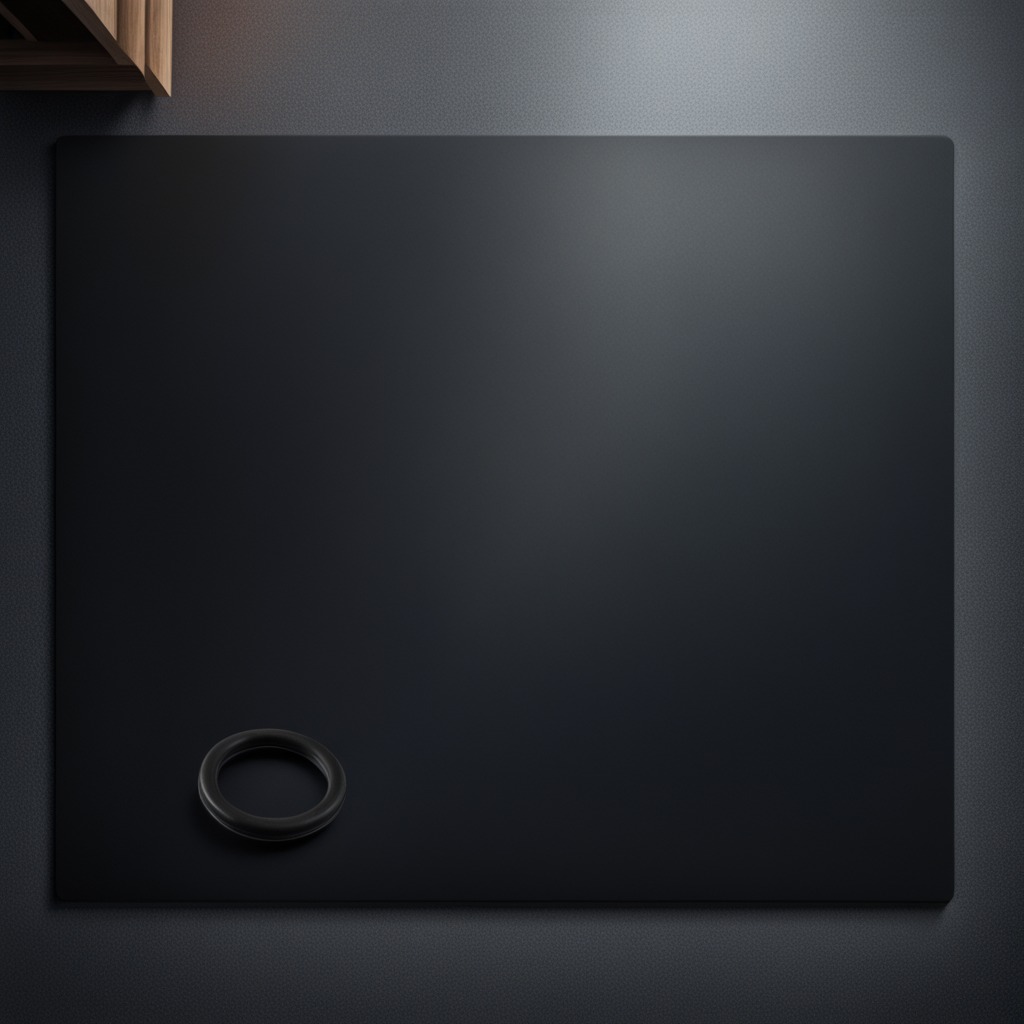
A rubber O-ring lying on a clean granite tabletop